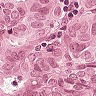
Metastatic tissue present: yes